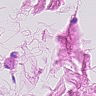
Metastatic tissue present: no